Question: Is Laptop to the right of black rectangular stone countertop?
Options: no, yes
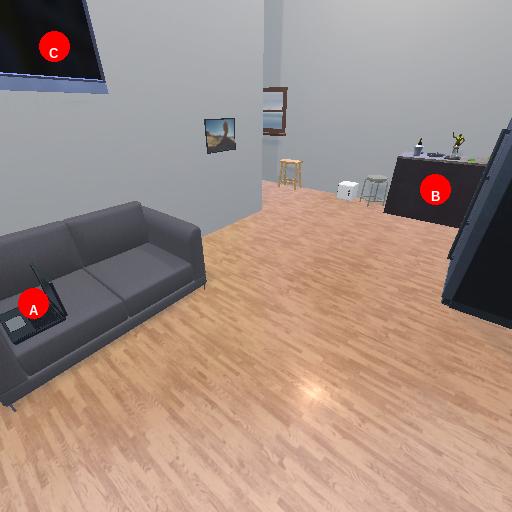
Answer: no